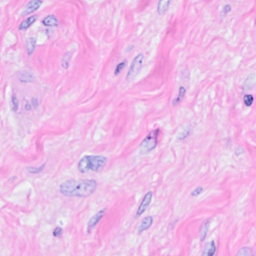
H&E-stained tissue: Breast